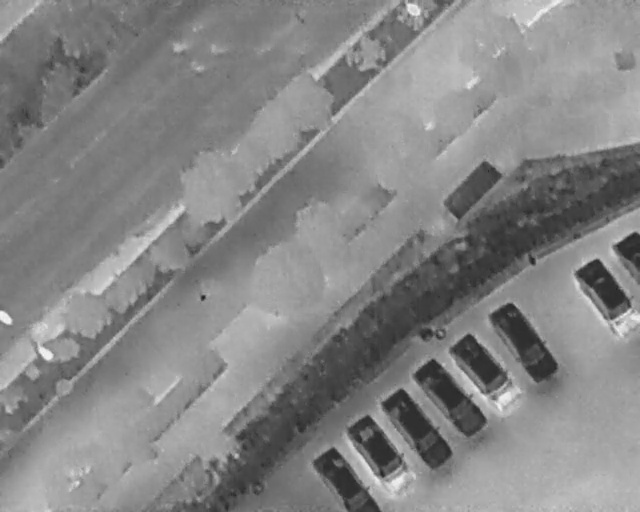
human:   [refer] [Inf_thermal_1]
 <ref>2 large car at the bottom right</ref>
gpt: <box>[[62, 73, 77, 81, 139], [68, 68, 83, 76, 139]]</box>

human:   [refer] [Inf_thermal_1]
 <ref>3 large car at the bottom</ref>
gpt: <box>[[48, 85, 59, 100, 2], [52, 84, 65, 92, 146], [58, 79, 72, 87, 143]]</box>

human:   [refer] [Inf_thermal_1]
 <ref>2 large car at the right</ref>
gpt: <box>[[74, 62, 88, 70, 146], [87, 51, 101, 65, 2]]</box>